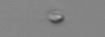
Label: nanoplankton_mix